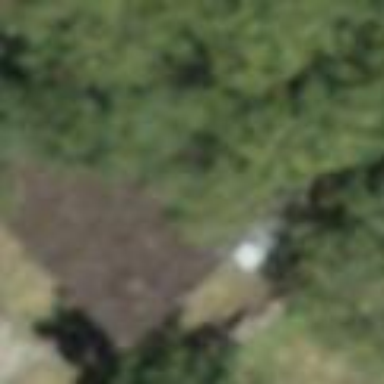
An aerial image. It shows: Hut.